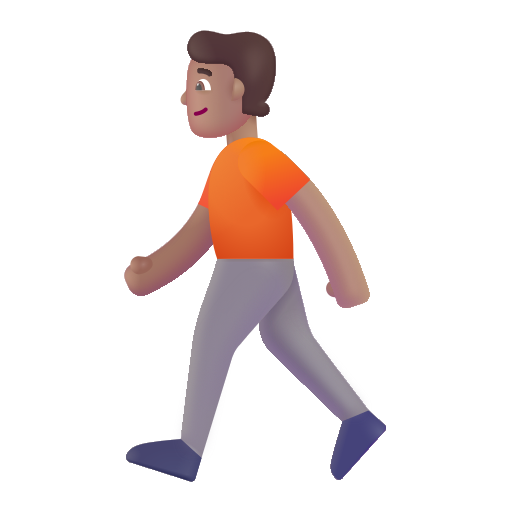
person walking color